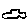
Label: car